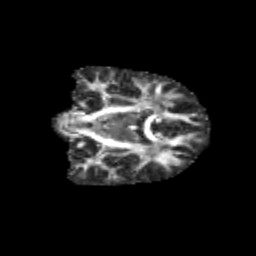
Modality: FA
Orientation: coronal
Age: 10
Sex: male
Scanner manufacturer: siemens
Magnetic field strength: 3 T
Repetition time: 3.8 s
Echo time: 0.07 s